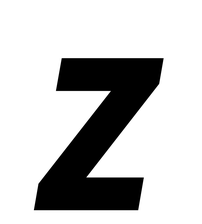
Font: Roboto-Italic_Condensed_Bold_Italic